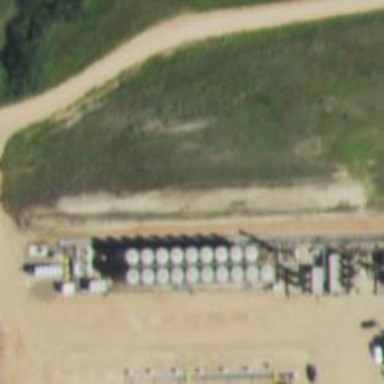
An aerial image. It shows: Storage tank with man-made structure.